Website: walmart
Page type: store-pickup
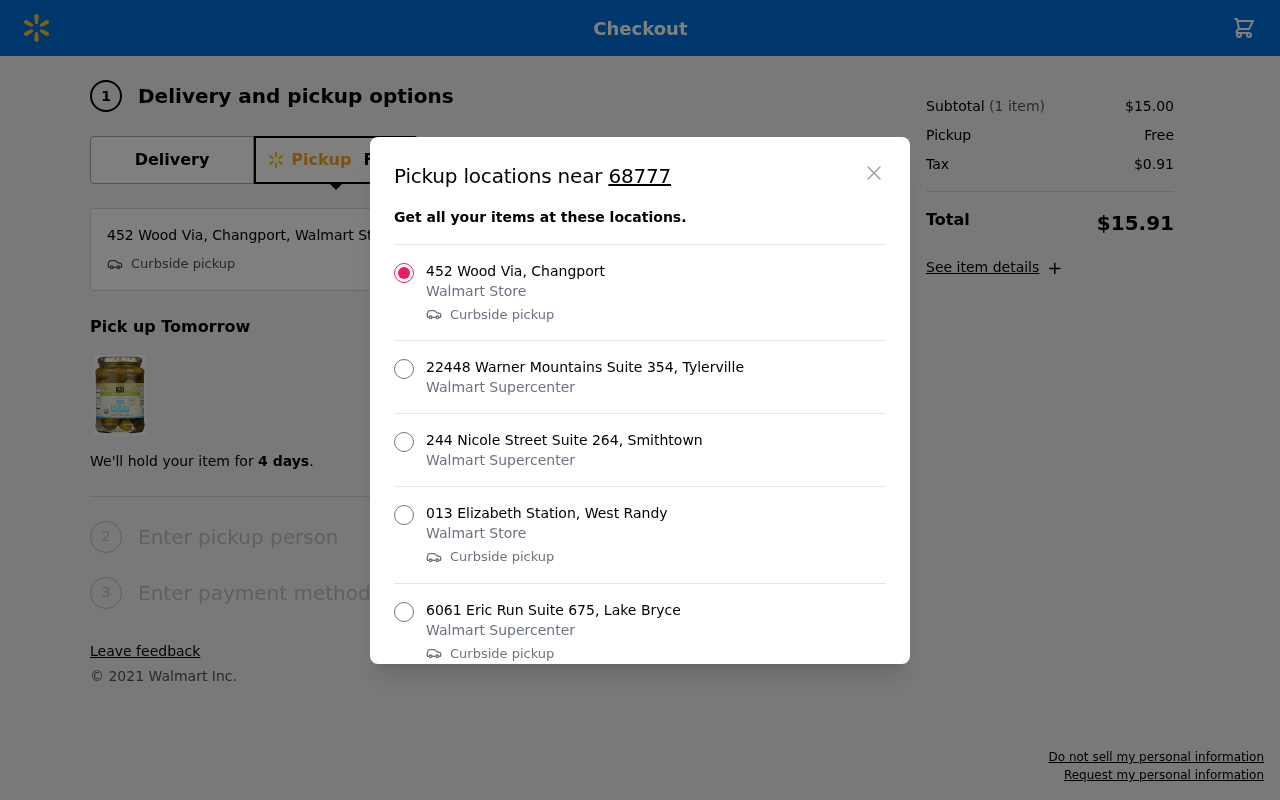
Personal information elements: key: PII_LOCATION1_CITY
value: Changport
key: PII_LOCATION1_STREET
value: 452 Wood Via
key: PII_LOCATION2_CITY
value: Tylerville
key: PII_LOCATION2_STREET
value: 22448 Warner Mountains Suite 354
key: PII_LOCATION3_CITY
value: Smithtown
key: PII_LOCATION3_STREET
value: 244 Nicole Street Suite 264
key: PII_LOCATION4_CITY
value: West Randy
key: PII_LOCATION4_STREET
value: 013 Elizabeth Station
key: PII_LOCATION5_CITY
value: Lake Bryce
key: PII_LOCATION5_STREET
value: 6061 Eric Run Suite 675
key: PII_POSTCODE
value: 68777
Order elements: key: ORDER_NUM_ITEMS
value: (1 item)
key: ORDER_SUBTOTAL
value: $15.00
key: ORDER_SHIPPING_COST
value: Free
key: ORDER_TAX
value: $0.91
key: ORDER_TOTAL
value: $15.91